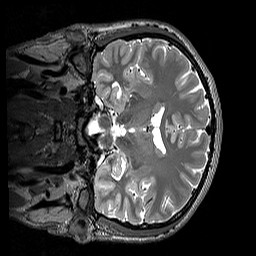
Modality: T2w
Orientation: coronal
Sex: male
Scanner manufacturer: siemens
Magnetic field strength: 3 T
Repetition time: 3.2 s
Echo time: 0.409 s